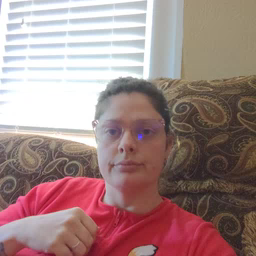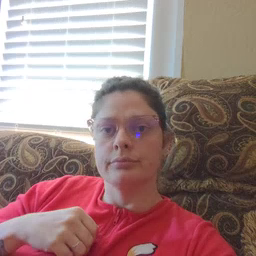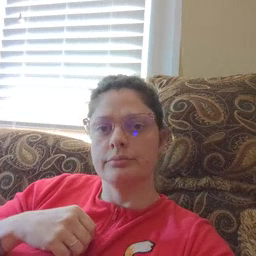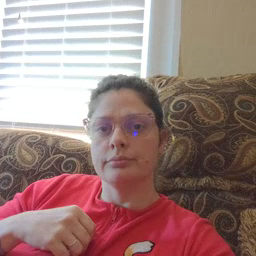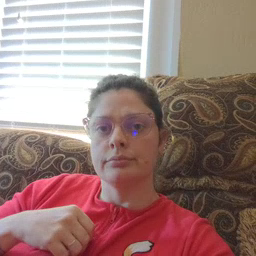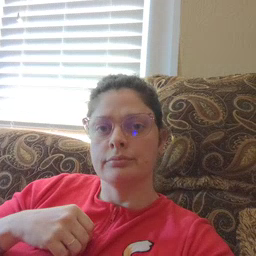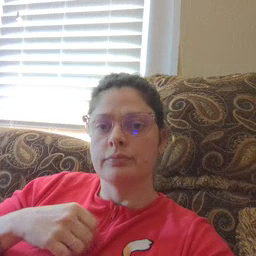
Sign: farm